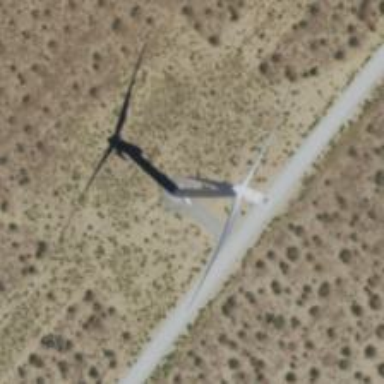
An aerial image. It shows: Wind generator powered by Vestas horizontal axis wind turbine.